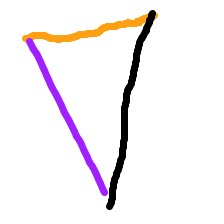
Shape: triangle